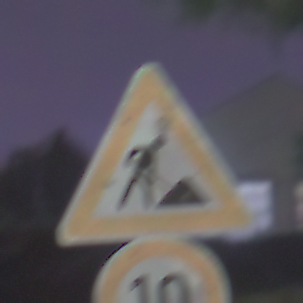
Verkehrszeichen: Arbeitsstelle
Zusatzzeichen unten: Geschwindigkeit10
Umgebung: Outdoor, Suburban
Tageszeit: Night
Wetter: PartlyCloudy
Licht: Artificial
Jahreszeit: NotSpecified
Kontrast: HighContrast